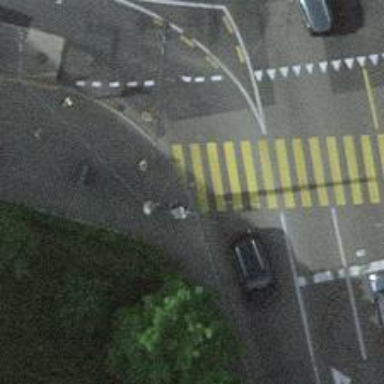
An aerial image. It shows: Kerb serving as barrier.